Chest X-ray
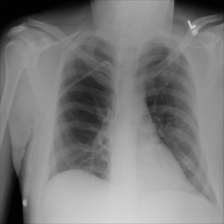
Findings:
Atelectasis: negative
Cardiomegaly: negative
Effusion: negative
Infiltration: negative
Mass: negative
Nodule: negative
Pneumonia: negative
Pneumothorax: negative
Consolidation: negative
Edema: negative
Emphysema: negative
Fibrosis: negative
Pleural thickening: negative
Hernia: negative